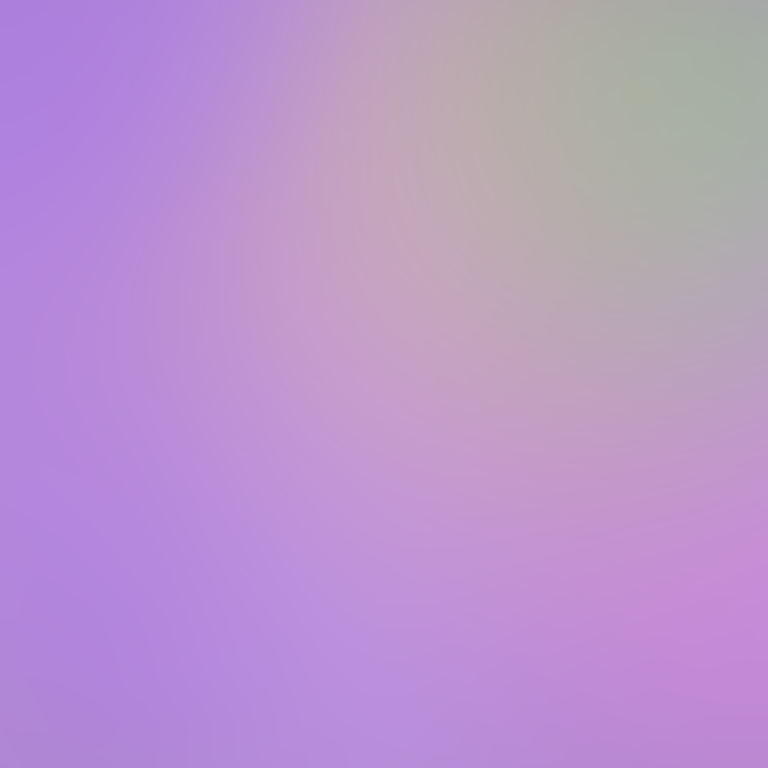
Abstract light effect, smooth gradient from soft lavender to pale mint, serene atmosphere, diffuse glow, no room, no furniture, no objects.